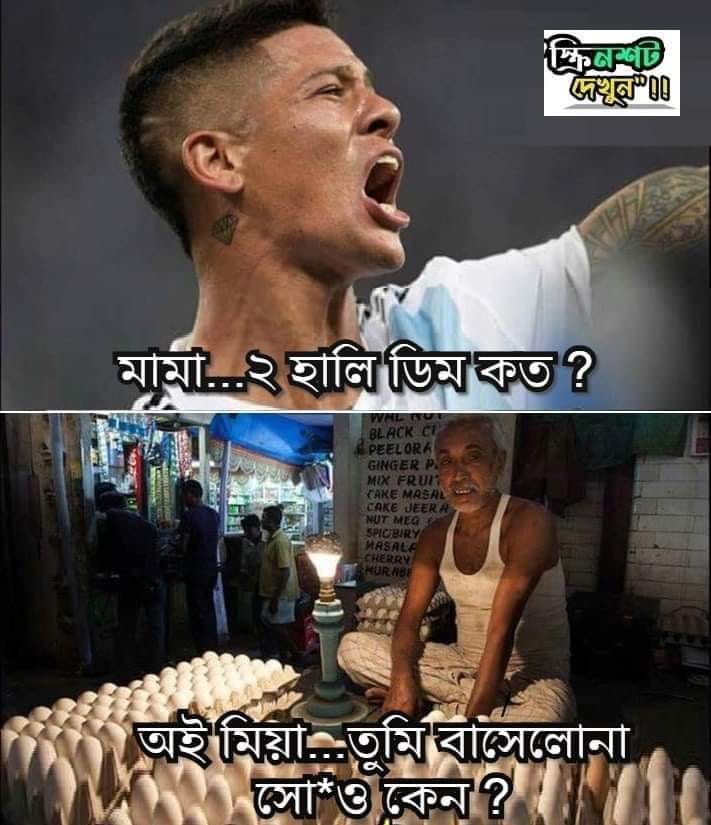
Caption:  মামা ... ২ হালি ডিম কত ?     অই মিয়া... তুমি বার্সোলোনা সো*ও কেন ?
Label: hate